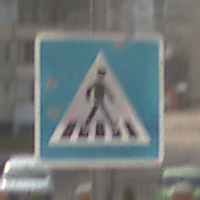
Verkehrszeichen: FussgaengerueberwegLinks
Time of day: MorningAfternoon
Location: Outdoor (Urban)
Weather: PartlyCloudy
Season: NotSpecified
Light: Natural